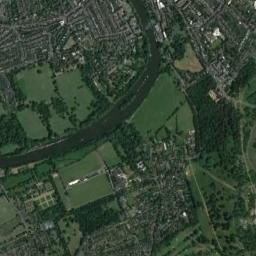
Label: river